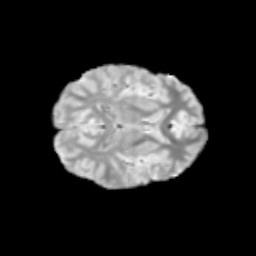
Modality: T2w
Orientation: axial
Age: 11
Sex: female
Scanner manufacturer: siemens
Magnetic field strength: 3 T
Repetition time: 3.8 s
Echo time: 0.07 s